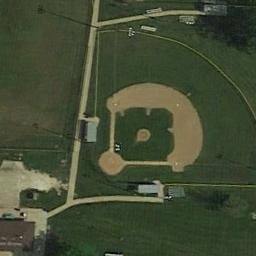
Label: baseball_diamond